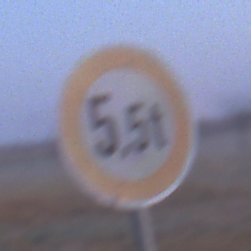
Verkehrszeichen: TatsaechlicheMasse
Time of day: SunriseSunset
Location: Outdoor (Nature)
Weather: Clear
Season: NotSpecified
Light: Natural